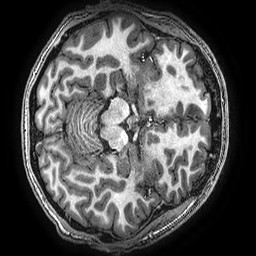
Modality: T1w
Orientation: axial
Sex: male
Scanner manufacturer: ge
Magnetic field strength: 3 T
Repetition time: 0.00766 s
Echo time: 0.003476 s